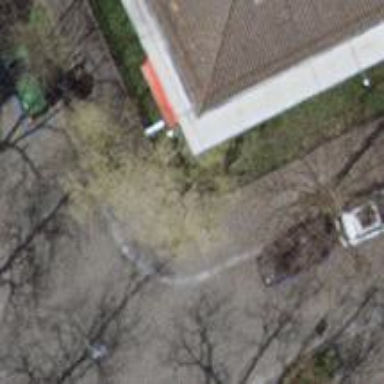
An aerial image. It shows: Asphalt sidewalk along the footway.